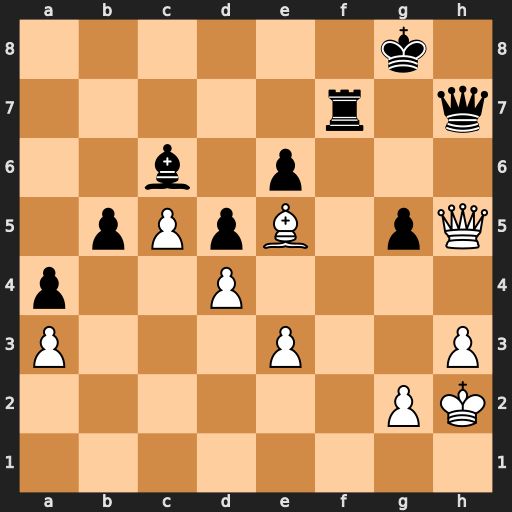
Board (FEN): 6k1/5r1q/2b1p3/1pPpB1pQ/p2P4/P3P2P/6PK/8
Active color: w
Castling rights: -
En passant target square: -
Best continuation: Qxg5+ Kf8 Qd8+